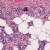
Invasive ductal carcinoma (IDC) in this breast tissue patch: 1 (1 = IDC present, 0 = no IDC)